Question: I have a rest api made using philsturgeon/codeigniter-restserver.I have set the authentication
api key for the rest api.So that all request will be authenticated usingthe api key.
The request parameter for apikey is X-API-KEY and the key should be sent as request parameter in the header.
But I cant get itworking using curl.But in rest console and post man,I can properly set the request parameter in the header.But i cant do it with curl.
'''
<?php
$ch = curl_init();
curl_setopt_array($ch, array(
CURLOPT_RETURNTRANSFER => true,
CURLOPT_URL => 'www.exampleapi.come',
CURLOPT_USERPWD => 'martinbean:4eefab4111b2a',
CURLOPT_HTTPHEADER => 'X-API-KEY:123456789'
));
$response = curl_exec($ch) ;
echo $response ;
?>
'''
I have tried this,but itsnot working,its showing invalid api key

How to do this part using curl?
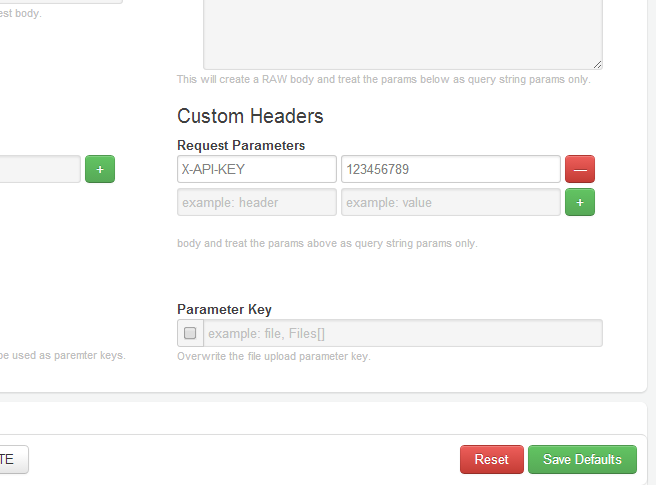
Answer: The php curl wrapper documentation says that you need to pass an array to this option.
See : <URL>
So this may work :
'''
<?php
$ch = curl_init();
curl_setopt_array($ch, array(
CURLOPT_RETURNTRANSFER => true,
CURLOPT_URL => 'www.exampleapi.come',
CURLOPT_USERPWD => 'martinbean:4eefab4111b2a',
CURLOPT_HTTPHEADER => array('X-API-KEY:123456789')
));
$response = curl_exec($ch) ;
echo $response ;
?>
'''